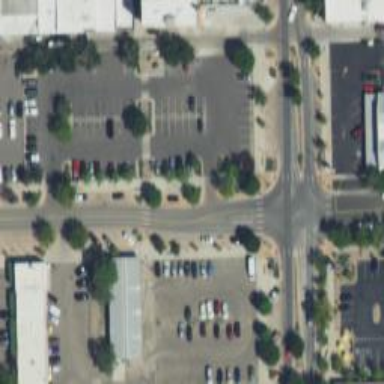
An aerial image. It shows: Parking space.